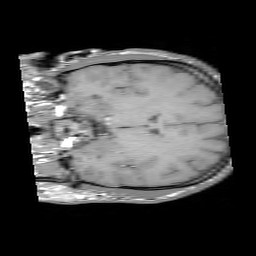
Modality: T1w
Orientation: coronal
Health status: ill
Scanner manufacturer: philips
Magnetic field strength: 3 T
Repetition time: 0.4653 s
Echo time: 0.002571 s